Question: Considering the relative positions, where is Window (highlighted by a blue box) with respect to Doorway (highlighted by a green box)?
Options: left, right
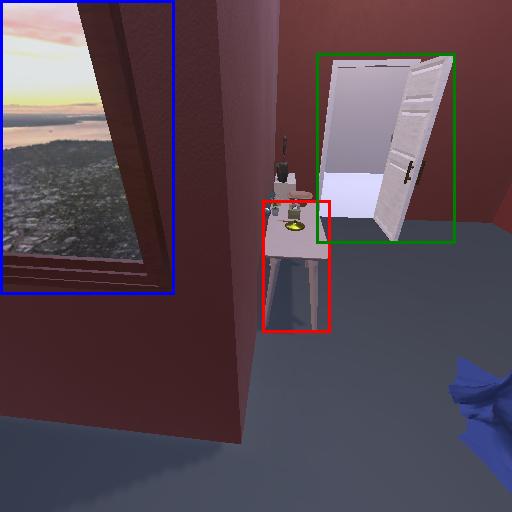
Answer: left